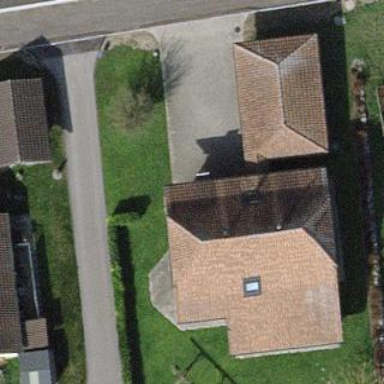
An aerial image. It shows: Detached building.